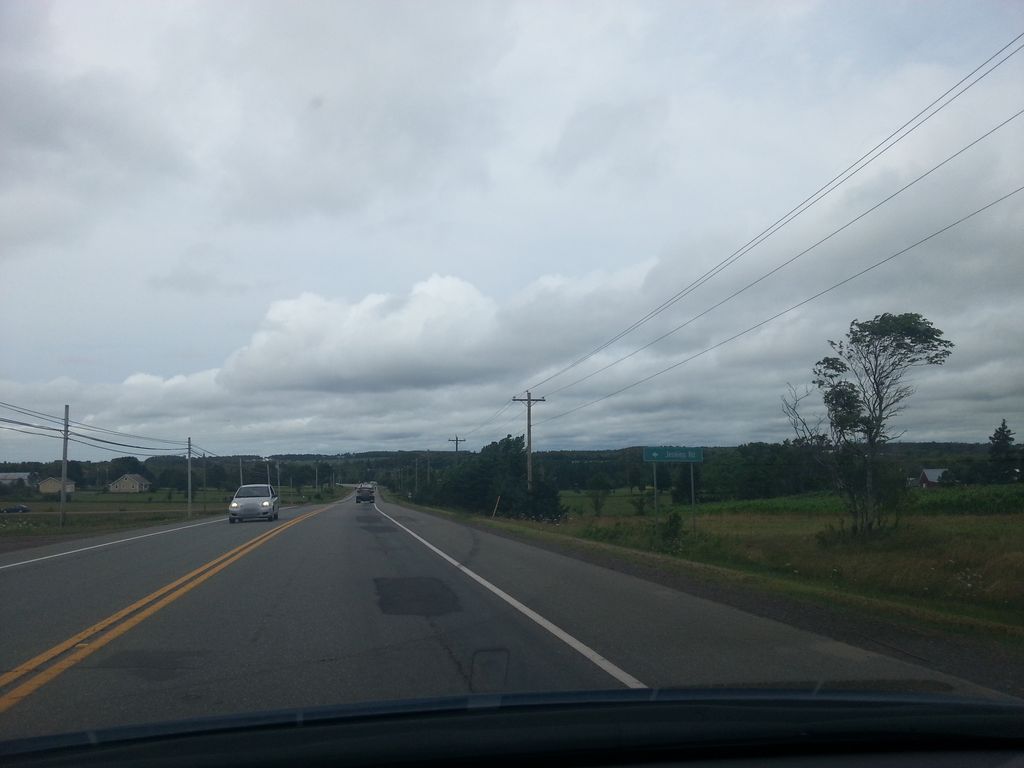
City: charlottetown